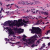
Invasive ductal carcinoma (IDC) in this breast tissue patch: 0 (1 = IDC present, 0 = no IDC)